Aerial crown-view tile of a tropical tree (Barro Colorado Island, Panama), acquired 20241112:
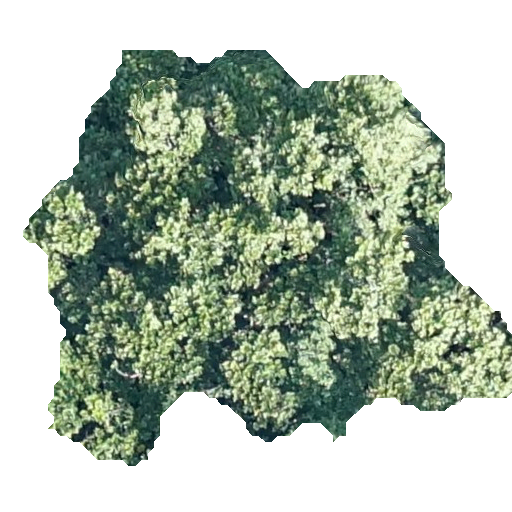
Species: Anacardium excelsum
GBIF accepted scientific name: Anacardium excelsum
Crown area: 217.534 m²